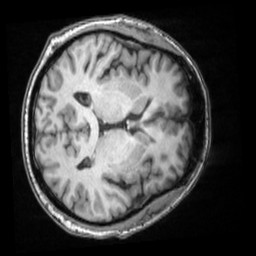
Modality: T1w
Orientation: axial
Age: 44
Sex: male
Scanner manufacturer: siemens
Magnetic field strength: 3 T
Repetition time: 2 s
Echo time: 0.00339 s